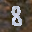
Label: 8